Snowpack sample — Buffalo Mountain, Silverthorne, Colorado, USA (1/25/25, 10:11 AM MST)
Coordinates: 39.6222, -106.1139
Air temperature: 22 °F
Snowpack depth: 110 cm
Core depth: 40 cm
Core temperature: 46.4 °F
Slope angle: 12°, slope face: 102°
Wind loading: high
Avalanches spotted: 0
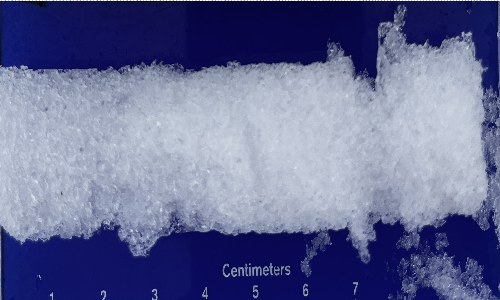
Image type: core
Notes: No avalanches nearby, collected on the outskirts of a fire break 15 meters from the treeline, on way to Buffalo and Red Mountain